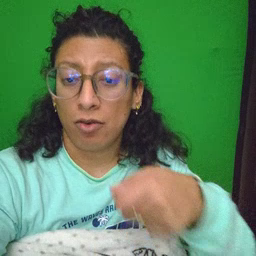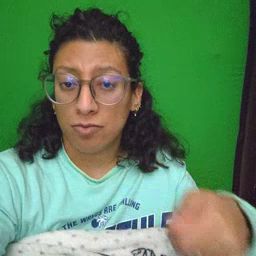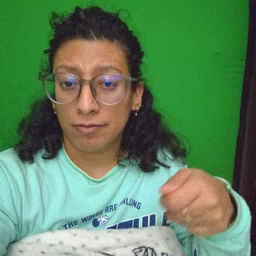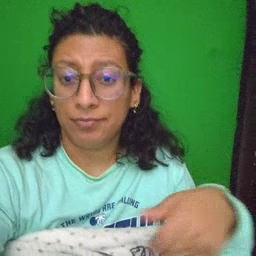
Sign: vacuum